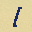
Label: 1